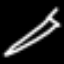
Label: pencil